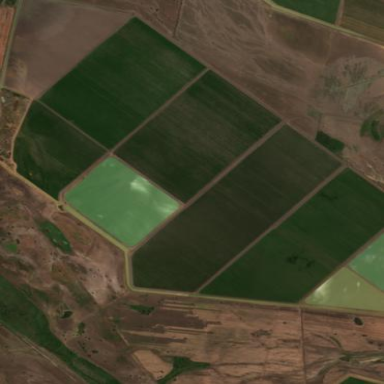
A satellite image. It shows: Farmland with cotton crop.